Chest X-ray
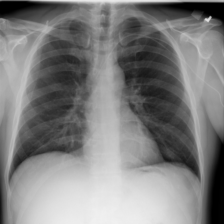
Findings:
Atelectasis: negative
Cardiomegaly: negative
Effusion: negative
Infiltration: negative
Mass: negative
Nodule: negative
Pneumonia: negative
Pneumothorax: negative
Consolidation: negative
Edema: negative
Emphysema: negative
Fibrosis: negative
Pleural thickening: negative
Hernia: negative